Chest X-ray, PA view. Patient: 22 years old, sex M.
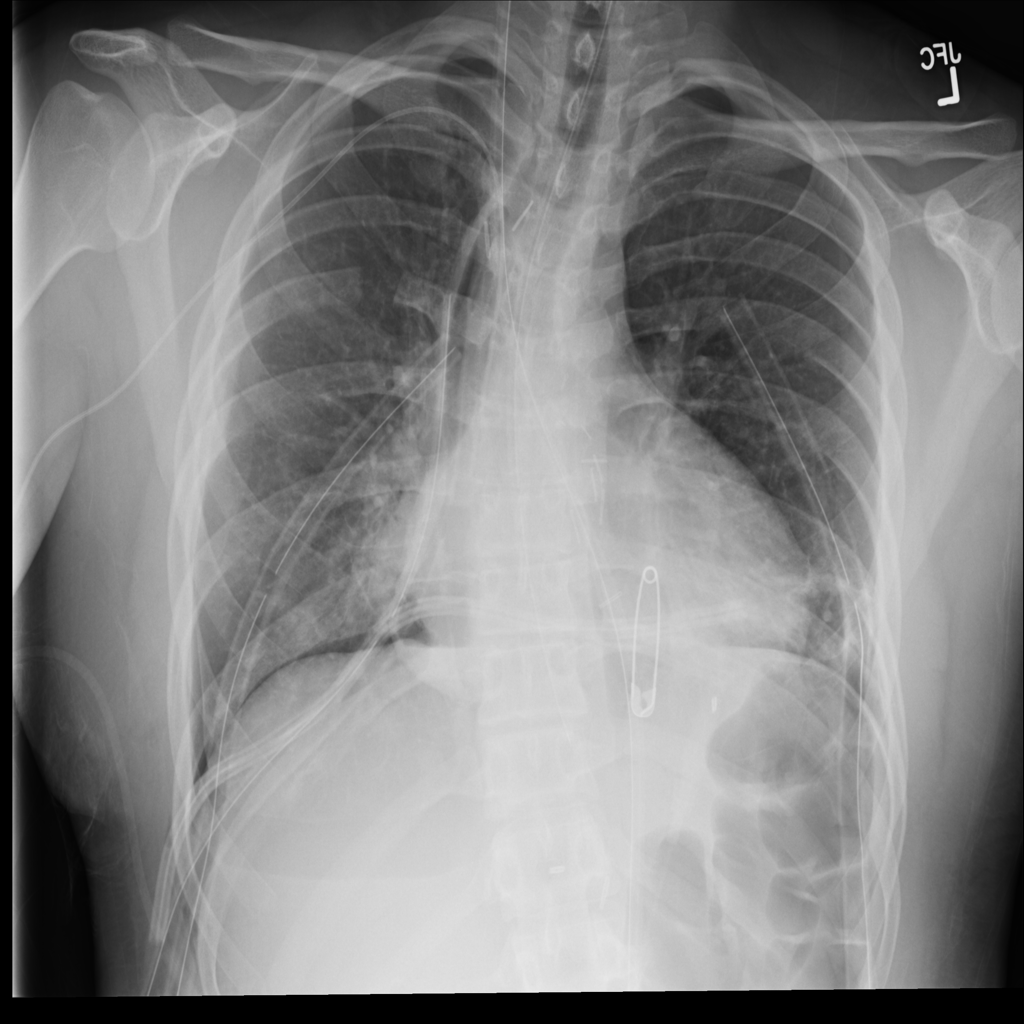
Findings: Atelectasis, Pneumothorax